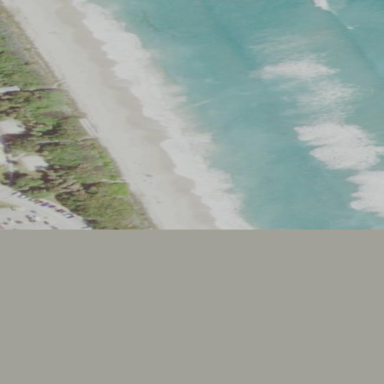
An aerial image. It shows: Scenic beach with natural beauty.